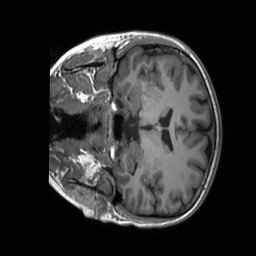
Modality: T1w
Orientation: coronal
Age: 29
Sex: female
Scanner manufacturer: siemens
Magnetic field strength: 3 T
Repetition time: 2.3 s
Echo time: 0.00232 s